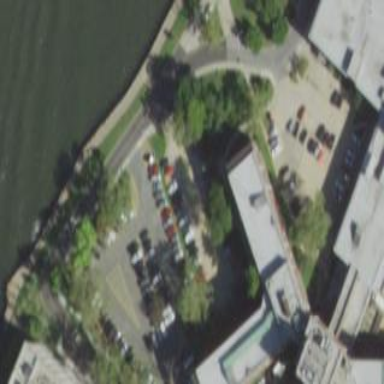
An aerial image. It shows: Parking area with surface.